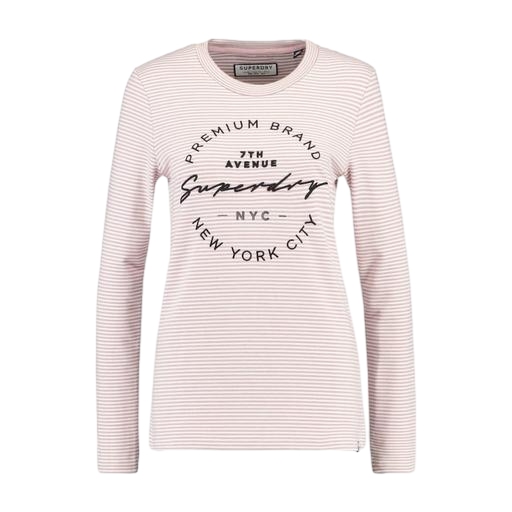
white women's striped l/s tee, red women's striped long-sleeve t-shirt, blue women's striped long-sleeve t-shirt, white background